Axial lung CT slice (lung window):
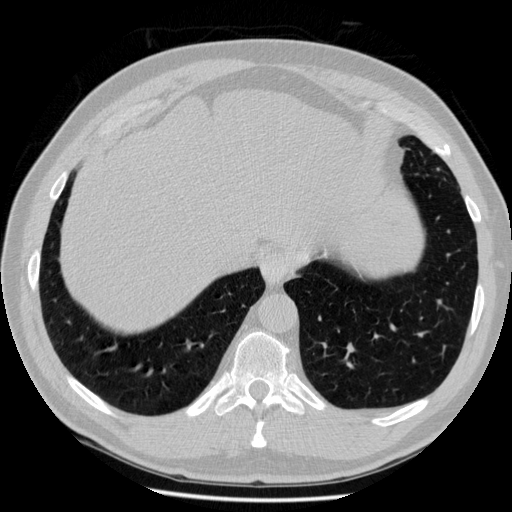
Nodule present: no